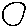
Label: circle